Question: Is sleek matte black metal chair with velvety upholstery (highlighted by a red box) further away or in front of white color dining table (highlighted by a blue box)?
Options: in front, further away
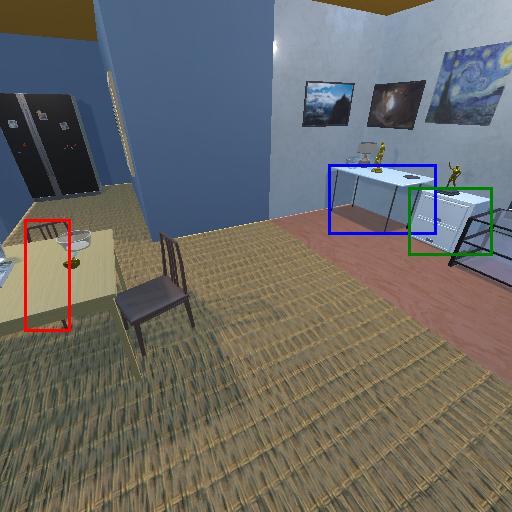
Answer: in front